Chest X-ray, PA view. Patient: 46 years old, sex F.
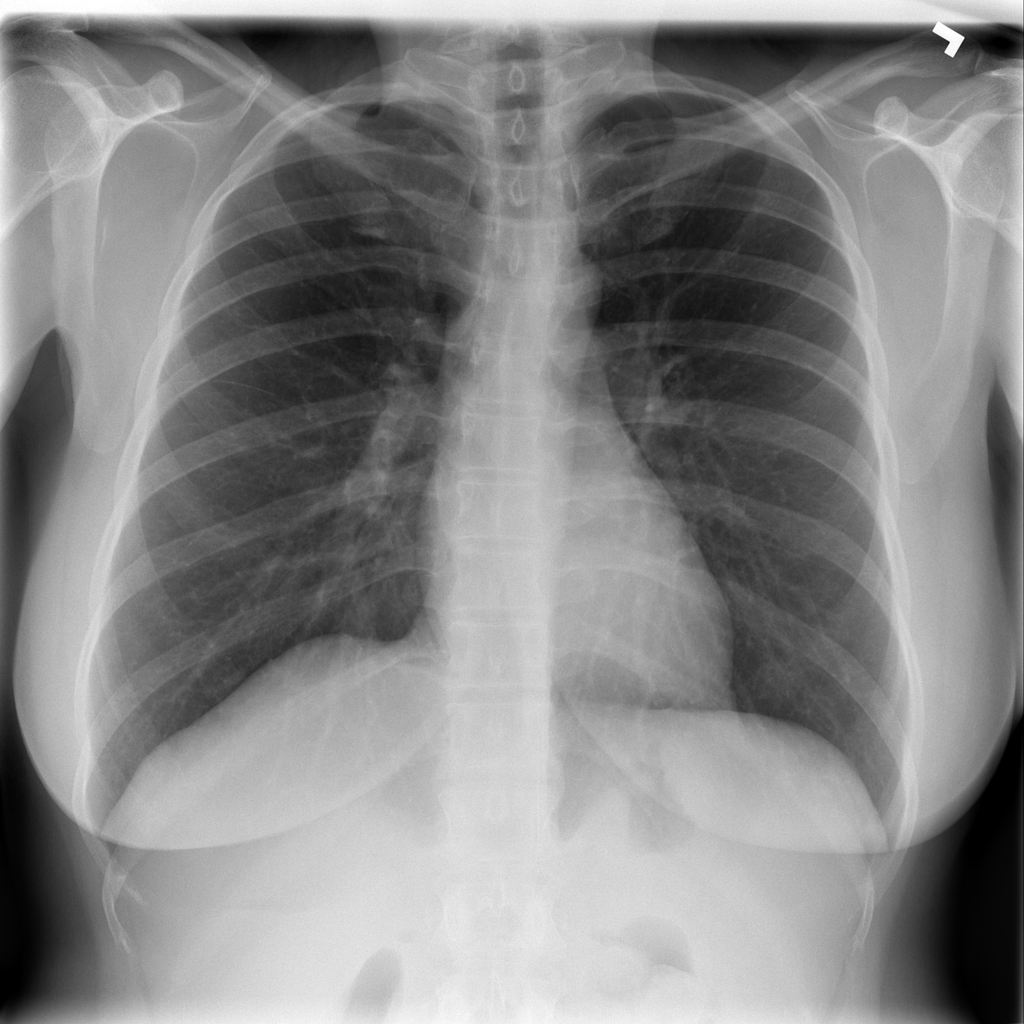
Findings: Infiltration